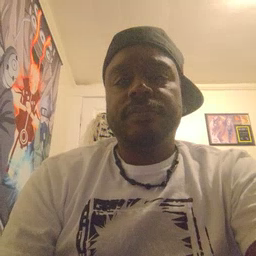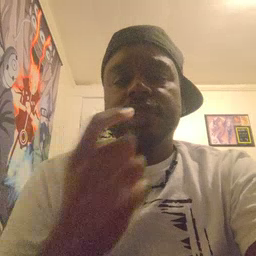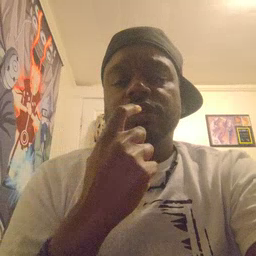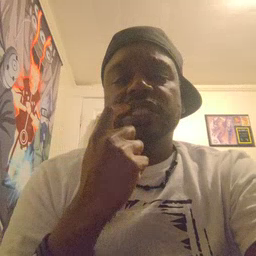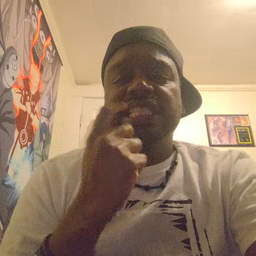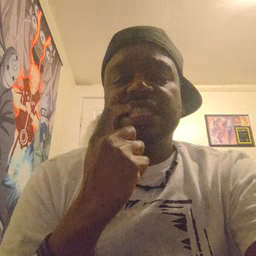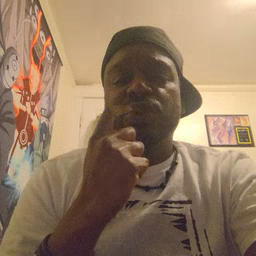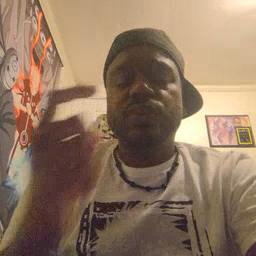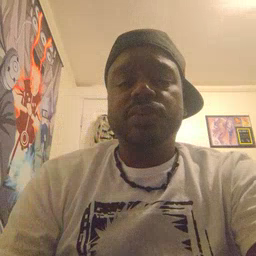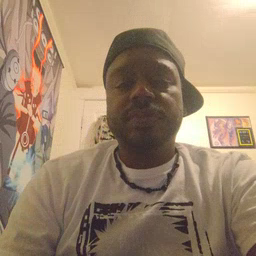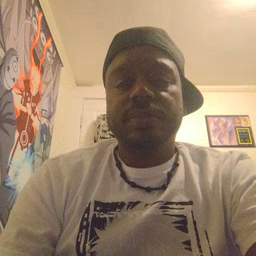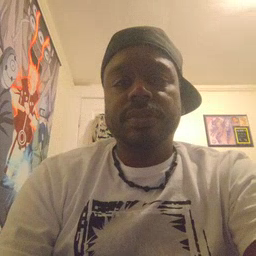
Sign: tooth